Question: Suppose I have 3 areas on my page that have links
- - -
Each have different links, but some links overlap:

I am using MVCSiteMapProvider to accomplish this. I have a SiteMap:
'''
<?xml version="1.0" encoding="utf-8" ?>
<mvcSiteMap xmlns:xsi="http://www.w3.org/2001/XMLSchema-instance"
xmlns="http://mvcsitemap.codeplex.com/schemas/MvcSiteMap-File-3.0"
xsi:schemaLocation="http://mvcsitemap.codeplex.com/schemas/MvcSiteMap-File-3.0 MvcSiteMapSchema.xsd"
enableLocalization="false">
<mvcSiteMapNode title="Home" controller="Home" action="Index">
<mvcSiteMapNode title="Link 1" controller="" action="" visibility="Header, Footer" />
<mvcSiteMapNode title="Link 2" controller="" action="" visibility="Menu" />
<mvcSiteMapNode title="Link 3" controller="" action="" visibility="Header, Menu" />
<mvcSiteMapNode title="Link 4" controller="" action="" visibility="Menu, Footer, Header" />
</mvcSiteMapNode>
</mvcSiteMap>
'''
I thought that maybe Visibility was the way to do this, but it doesn't work the way I want it.
'''
Public Class MenuVisibilityProvider
Implements ISiteMapNodeVisibilityProvider
Public Function IsVisible(ByVal node As SiteMapNode, ByVal context As HttpContext, ByVal sourceMetadata As IDictionary(Of String, Object)) As Boolean Implements ISiteMapNodeVisibilityProvider.IsVisible
Dim visibility As String = node("visibility")
If visibility IsNot Nothing Then Return True
Select Case visibility
Case "Menu"
Case "Header"
Case "Footer"
Return True
End Select
Return False
End Function
End Class
'''
I end up with all of the links in every area.
This is a similar question, but also with no answer:
<URL>
Also similar, but I don't want to have to make multiple SiteMaps: <URL>
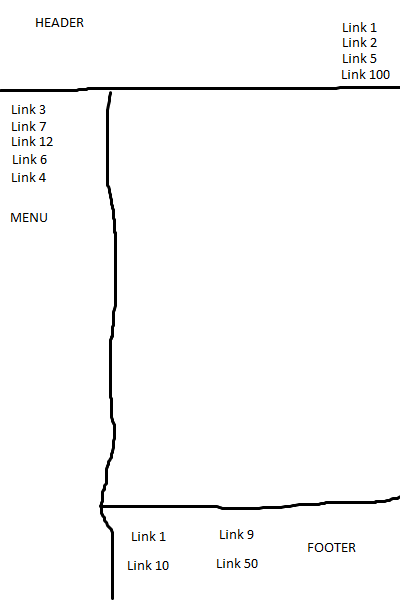
Answer: OP here. I accomplished this using only one site map.
To do this:
1. I added visibility tags to each sitemap element, for example: <mvcSiteMapNode title="Login" controller="Members" action="Login" visibility="SideMenu Footer" />
In this example "SideMenu Footer" are my tags. I will use String.Contains() later to determine visibility.
2. I added multiple different siteMap providers in the Web.config with different siteMapNodeVisibilityProvider: <siteMap defaultProvider="MvcSiteMapProvider" enabled="true">
<providers>
<clear />
<add name="MvcSiteMapProvider" type="MvcSiteMapProvider.DefaultSiteMapProvider, MvcSiteMapProvider" siteMapFile="~/Mvc.Sitemap" securityTrimmingEnabled="true" cacheDuration="5" enableLocalization="true" scanAssembliesForSiteMapNodes="true" includeAssembliesForScan="" excludeAssembliesForScan="" attributesToIgnore="visibility" nodeKeyGenerator="MvcSiteMapProvider.DefaultNodeKeyGenerator, MvcSiteMapProvider" controllerTypeResolver="MvcSiteMapProvider.DefaultControllerTypeResolver, MvcSiteMapProvider" actionMethodParameterResolver="MvcSiteMapProvider.DefaultActionMethodParameterResolver, MvcSiteMapProvider" aclModule="MvcSiteMapProvider.DefaultAclModule, MvcSiteMapProvider" siteMapNodeUrlResolver="MvcSiteMapProvider.DefaultSiteMapNodeUrlResolver, MvcSiteMapProvider" siteMapNodeVisibilityProvider="MvcSiteMapProvider.DefaultSiteMapNodeVisibilityProvider, MvcSiteMapProvider" siteMapProviderEventHandler="MvcSiteMapProvider.DefaultSiteMapProviderEventHandler, MvcSiteMapProvider" />
<add name="NavSiteMapProvider" ... siteMapNodeVisibilityProvider="RootNamespace.Namespace.NavVisibilityProvider, RootNamespace" ... />
<add name="FooterSiteMapProvider" ... siteMapNodeVisibilityProvider="RootNamespace.Namespace.FooterVisibilityProvider, RootNamespace" ... />
</providers>
</siteMap>
3. I created a new code file (class) called CustomVisibilityProvider. Inside I created a class for each provider (Footer, Nav, Menu etc)
'''
' Note: VB.NET :P
Public Class MenuVisibilityProvider
Implements ISiteMapNodeVisibilityProvider
Public Function IsVisible(ByVal node As SiteMapNode, ByVal context As HttpContext, ByVal sourceMetadata As IDictionary(Of String, Object)) As Boolean Implements ISiteMapNodeVisibilityProvider.IsVisible
Dim visibility As String = node("visibility")
If visibility Is Nothing Then Return False
If visibility.Contains("Menu") Then Return True
Return False
End Function
End Class
Public Class NavVisibilityProvider
Implements ISiteMapNodeVisibilityProvider
...
If visibility.Contains("Nav") Then Return True
...
End Class
'''
1. When you're in a view file: @Html.MvcSiteMap("FooterSiteMapProvider").Menu
Note: You can give the Menu() a custom view also, so that nav, footer, menu etc render the links differently (some might be in '<ul></ul>' format while others might be '<a>' tags).